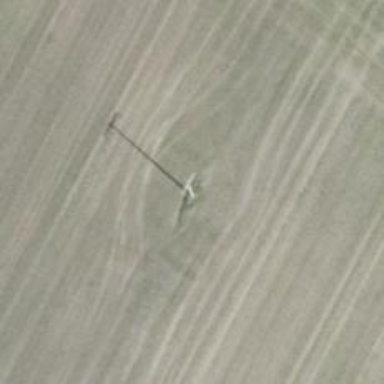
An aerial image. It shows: Power pole.